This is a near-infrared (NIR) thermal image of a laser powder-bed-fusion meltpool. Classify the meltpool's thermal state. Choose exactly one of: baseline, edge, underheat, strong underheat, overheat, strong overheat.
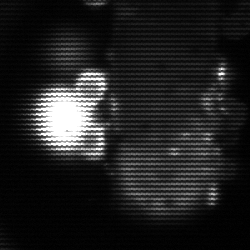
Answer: strong underheat